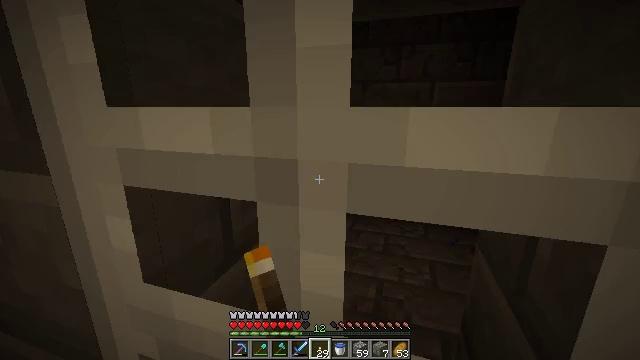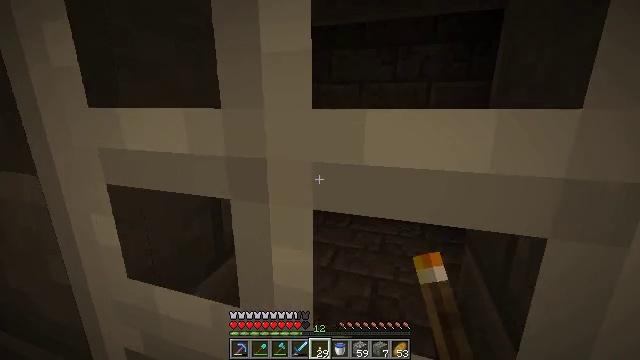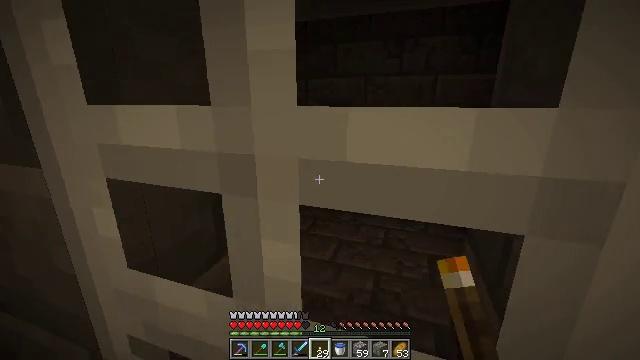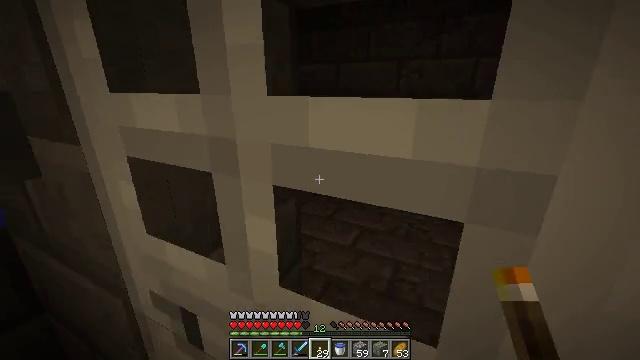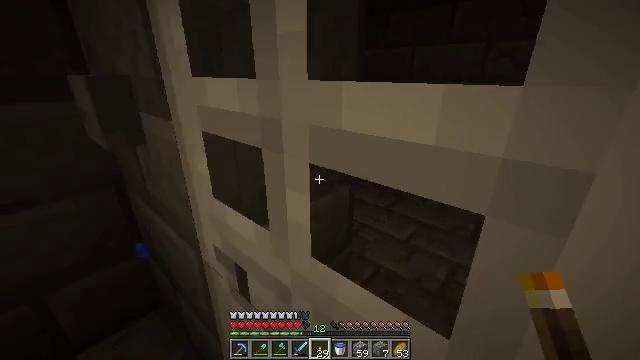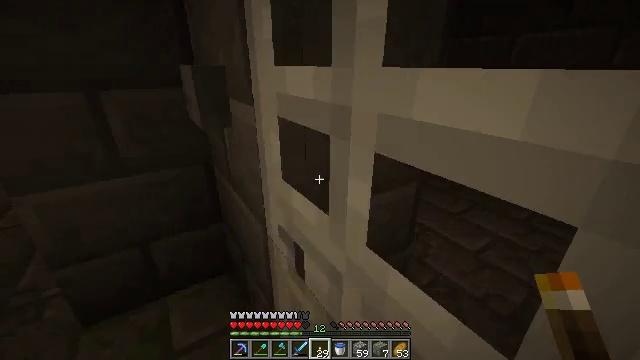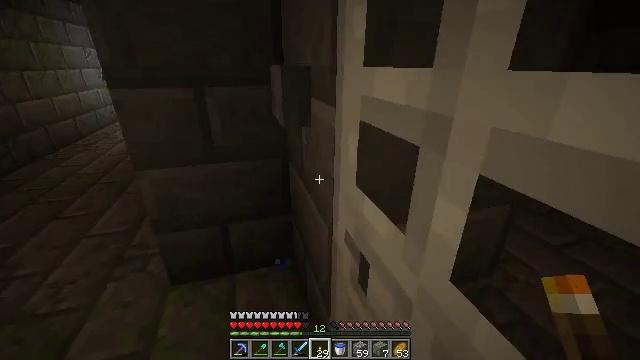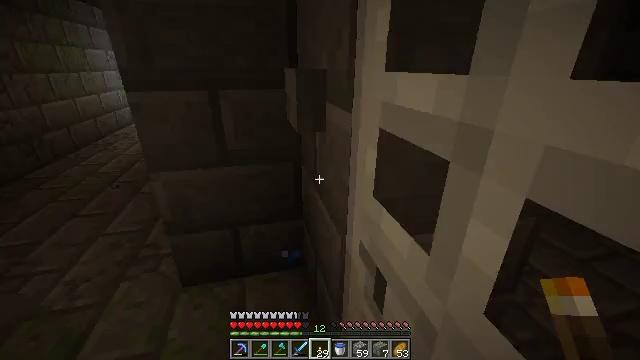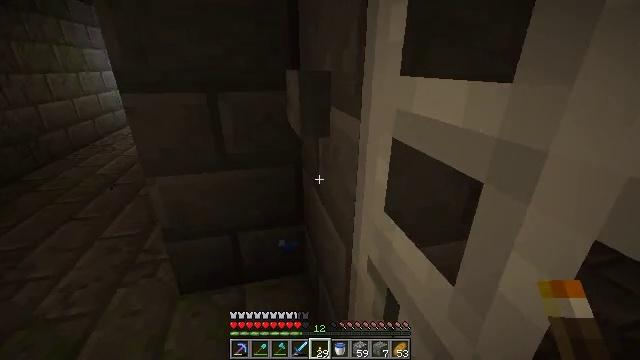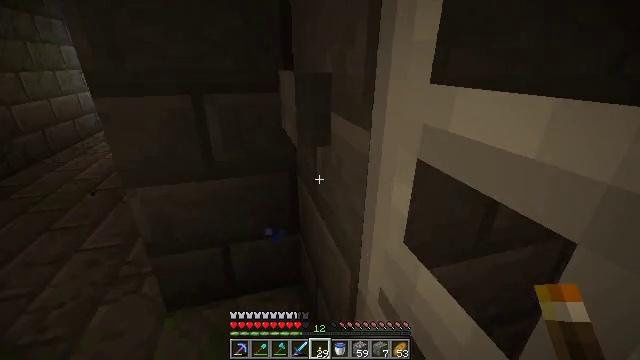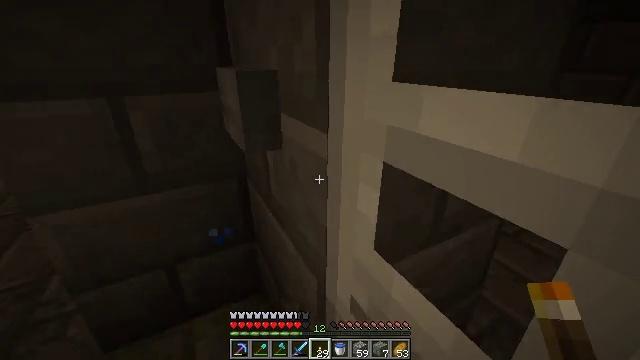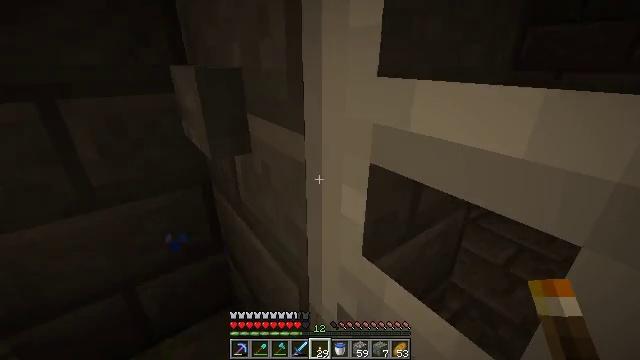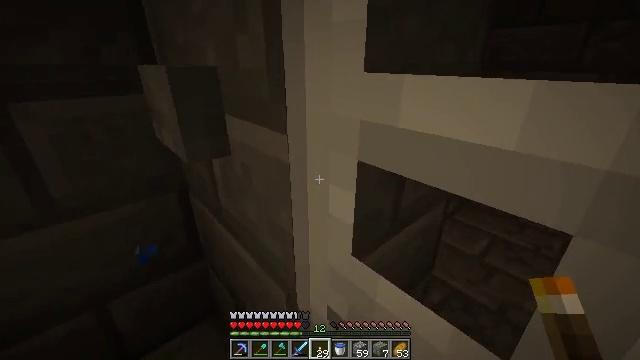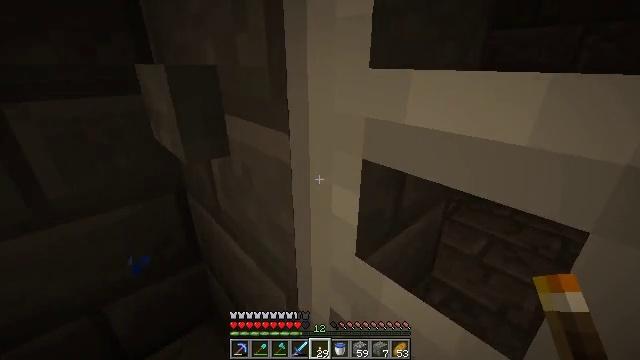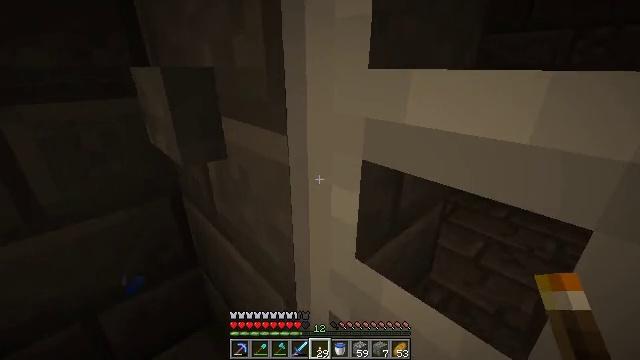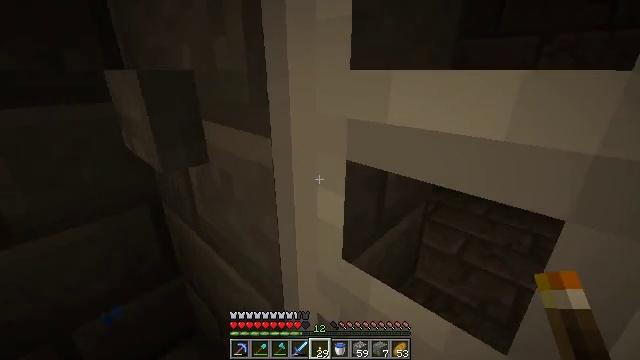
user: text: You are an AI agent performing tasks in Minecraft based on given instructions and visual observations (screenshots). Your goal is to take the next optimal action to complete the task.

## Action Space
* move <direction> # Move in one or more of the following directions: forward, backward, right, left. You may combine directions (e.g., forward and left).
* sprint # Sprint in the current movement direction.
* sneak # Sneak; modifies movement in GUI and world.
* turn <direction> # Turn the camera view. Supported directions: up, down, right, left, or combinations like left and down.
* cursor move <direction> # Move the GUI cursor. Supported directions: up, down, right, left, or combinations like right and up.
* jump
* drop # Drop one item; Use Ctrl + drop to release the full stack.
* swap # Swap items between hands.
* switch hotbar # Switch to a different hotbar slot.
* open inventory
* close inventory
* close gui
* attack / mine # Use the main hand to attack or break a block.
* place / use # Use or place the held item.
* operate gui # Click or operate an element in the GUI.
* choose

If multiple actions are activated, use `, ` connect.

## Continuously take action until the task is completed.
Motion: motion action
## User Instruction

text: Mine the iron door to remove it.
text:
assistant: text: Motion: move forward and move right
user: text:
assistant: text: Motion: move forward and move right, turn left and down
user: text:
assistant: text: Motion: move forward and move right, turn left and down
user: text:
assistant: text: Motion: move forward and move right, turn left and down
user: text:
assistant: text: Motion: move forward and move right, turn left and down
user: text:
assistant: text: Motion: move forward and move right, turn left
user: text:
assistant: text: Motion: move forward and move right, turn left
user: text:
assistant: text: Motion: move forward and move right
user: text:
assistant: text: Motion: move forward and move right, turn right
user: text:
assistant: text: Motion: turn right
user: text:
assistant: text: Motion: turn right
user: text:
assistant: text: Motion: turn right
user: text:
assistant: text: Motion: no_op
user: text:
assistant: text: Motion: no_op
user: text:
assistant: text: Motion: turn right
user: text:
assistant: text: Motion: turn right
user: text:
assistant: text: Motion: turn right
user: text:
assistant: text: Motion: turn right and down
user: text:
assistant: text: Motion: turn right and down, switch to hotbar 1
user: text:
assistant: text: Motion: turn right, switch to hotbar 1
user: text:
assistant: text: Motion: turn right and down, attack / mine, switch to hotbar 1
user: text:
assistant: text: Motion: turn right and down, attack / mine
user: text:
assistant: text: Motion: turn right and down, attack / mine
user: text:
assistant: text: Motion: turn right, attack / mine
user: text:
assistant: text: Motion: attack / mine
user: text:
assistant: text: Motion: attack / mine
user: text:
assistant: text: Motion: attack / mine
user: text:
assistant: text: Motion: attack / mine
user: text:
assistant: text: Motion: attack / mine
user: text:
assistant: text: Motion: attack / mine